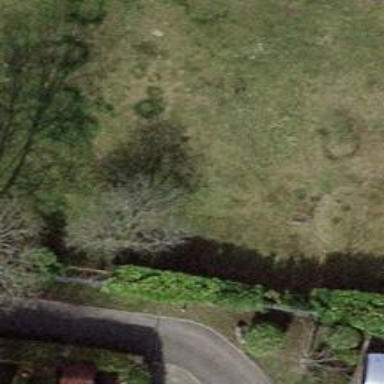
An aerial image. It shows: Evergreen needle-leaved tree.